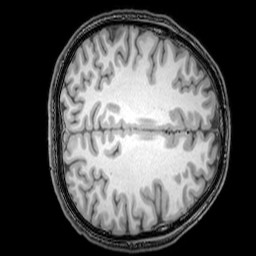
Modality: T1w
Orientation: axial
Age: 22
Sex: female
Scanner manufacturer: philips
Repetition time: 0.008139 s
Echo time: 0.00373 s